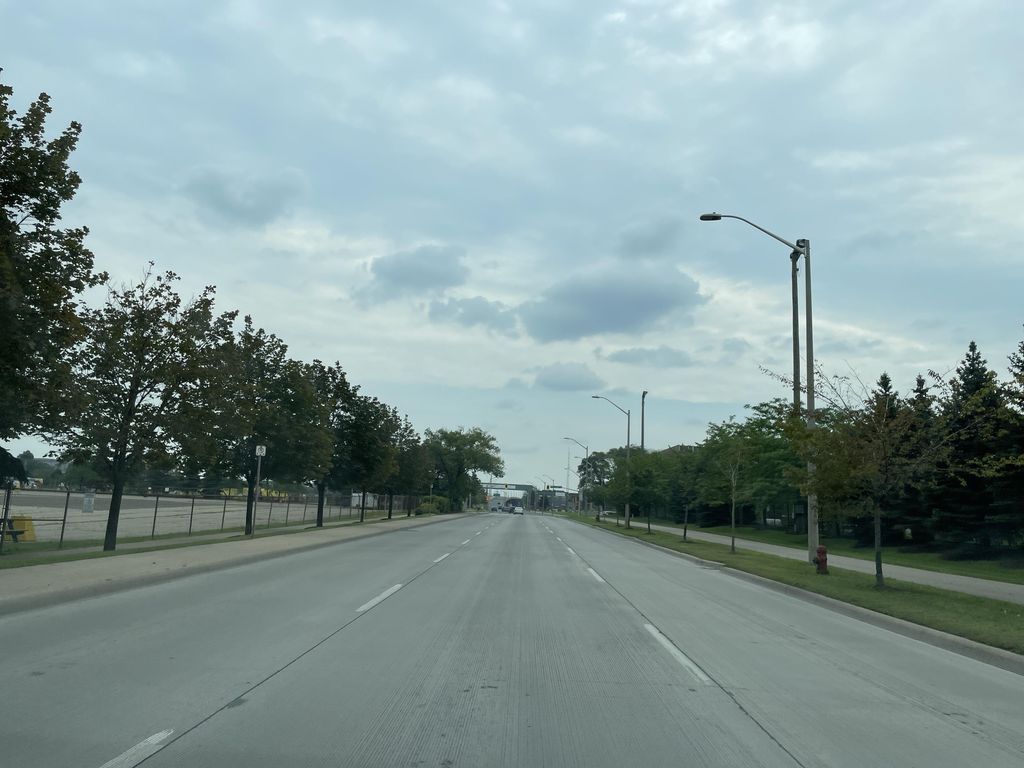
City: hamilton